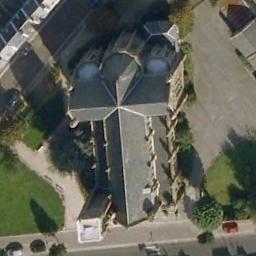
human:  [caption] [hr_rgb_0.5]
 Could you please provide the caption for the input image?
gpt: There is a church on the open place next to the road .

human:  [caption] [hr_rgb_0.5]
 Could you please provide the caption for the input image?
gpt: This is a church with an octagon roof building .

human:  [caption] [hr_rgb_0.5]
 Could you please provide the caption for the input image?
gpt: The church with a flat top tower and the rest of the church has a cross-shaped sloping roof .

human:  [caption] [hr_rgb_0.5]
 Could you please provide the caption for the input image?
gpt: A church with a gray roof  The main house of the church has a cross-shaped roof  There are many trees and parked vehicles around the church .

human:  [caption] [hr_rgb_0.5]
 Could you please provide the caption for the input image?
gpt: The church is in the shape of a cross .